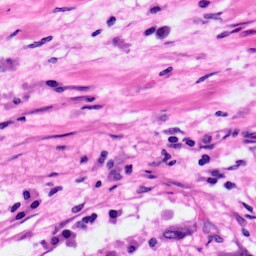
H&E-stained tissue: Pancreatic